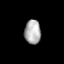
Tissue: lung
Cell type: Endothelial cells
Senescence score: 0.2435
Nuclear area (px): 383
Mean DAPI intensity: 174.285